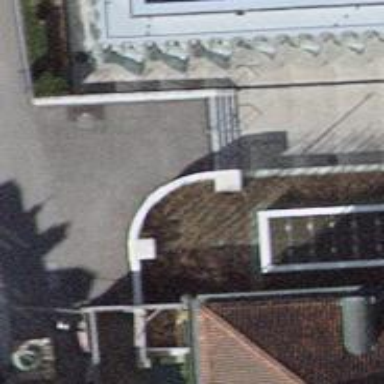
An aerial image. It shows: Set of concrete steps.